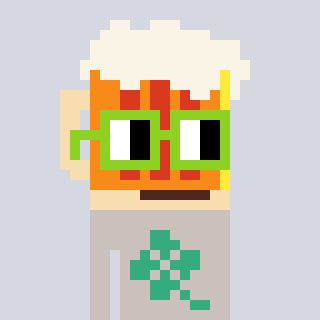
a pixel art character with square light green glasses, a beer-shaped head and a foggrey-colored body on a cool background